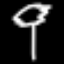
Label: palm tree